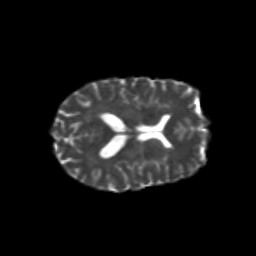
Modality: T2w
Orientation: axial
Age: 35
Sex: male
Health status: healthy
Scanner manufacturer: siemens
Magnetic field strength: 3 T
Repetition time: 10.8 s
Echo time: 0.082 s